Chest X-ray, AP view. Patient: 66 years old, sex M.
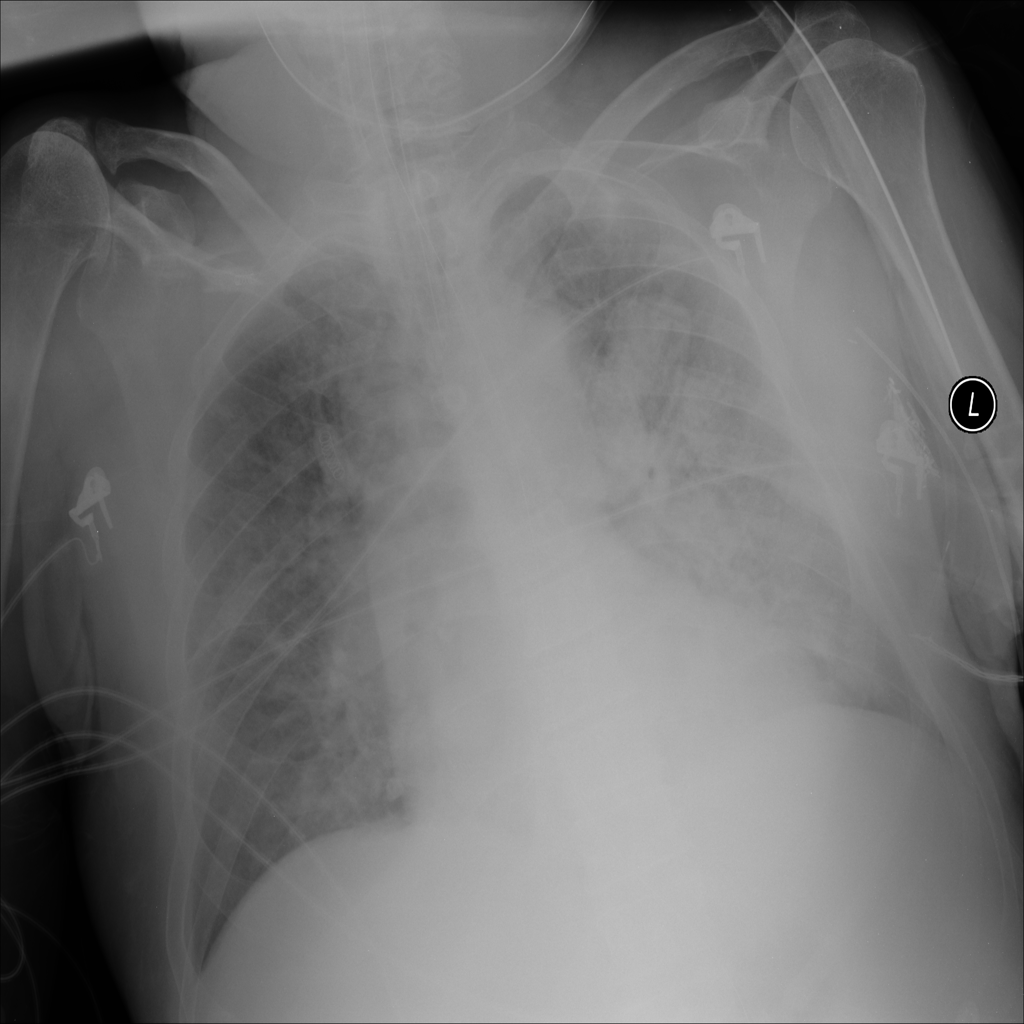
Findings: Cardiomegaly, Effusion, Infiltration